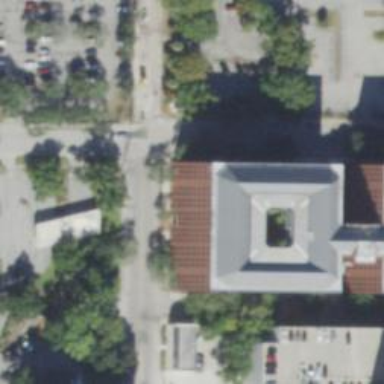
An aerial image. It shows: Public building.